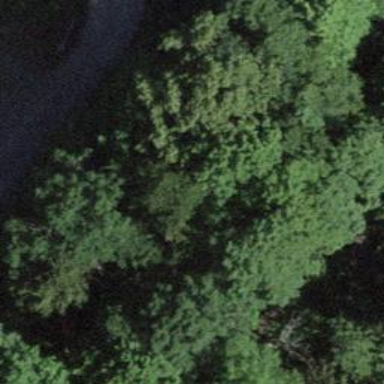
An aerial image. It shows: Boardwalk path crossing over the road.